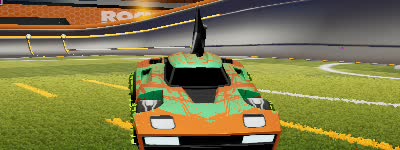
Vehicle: breakout